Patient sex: F
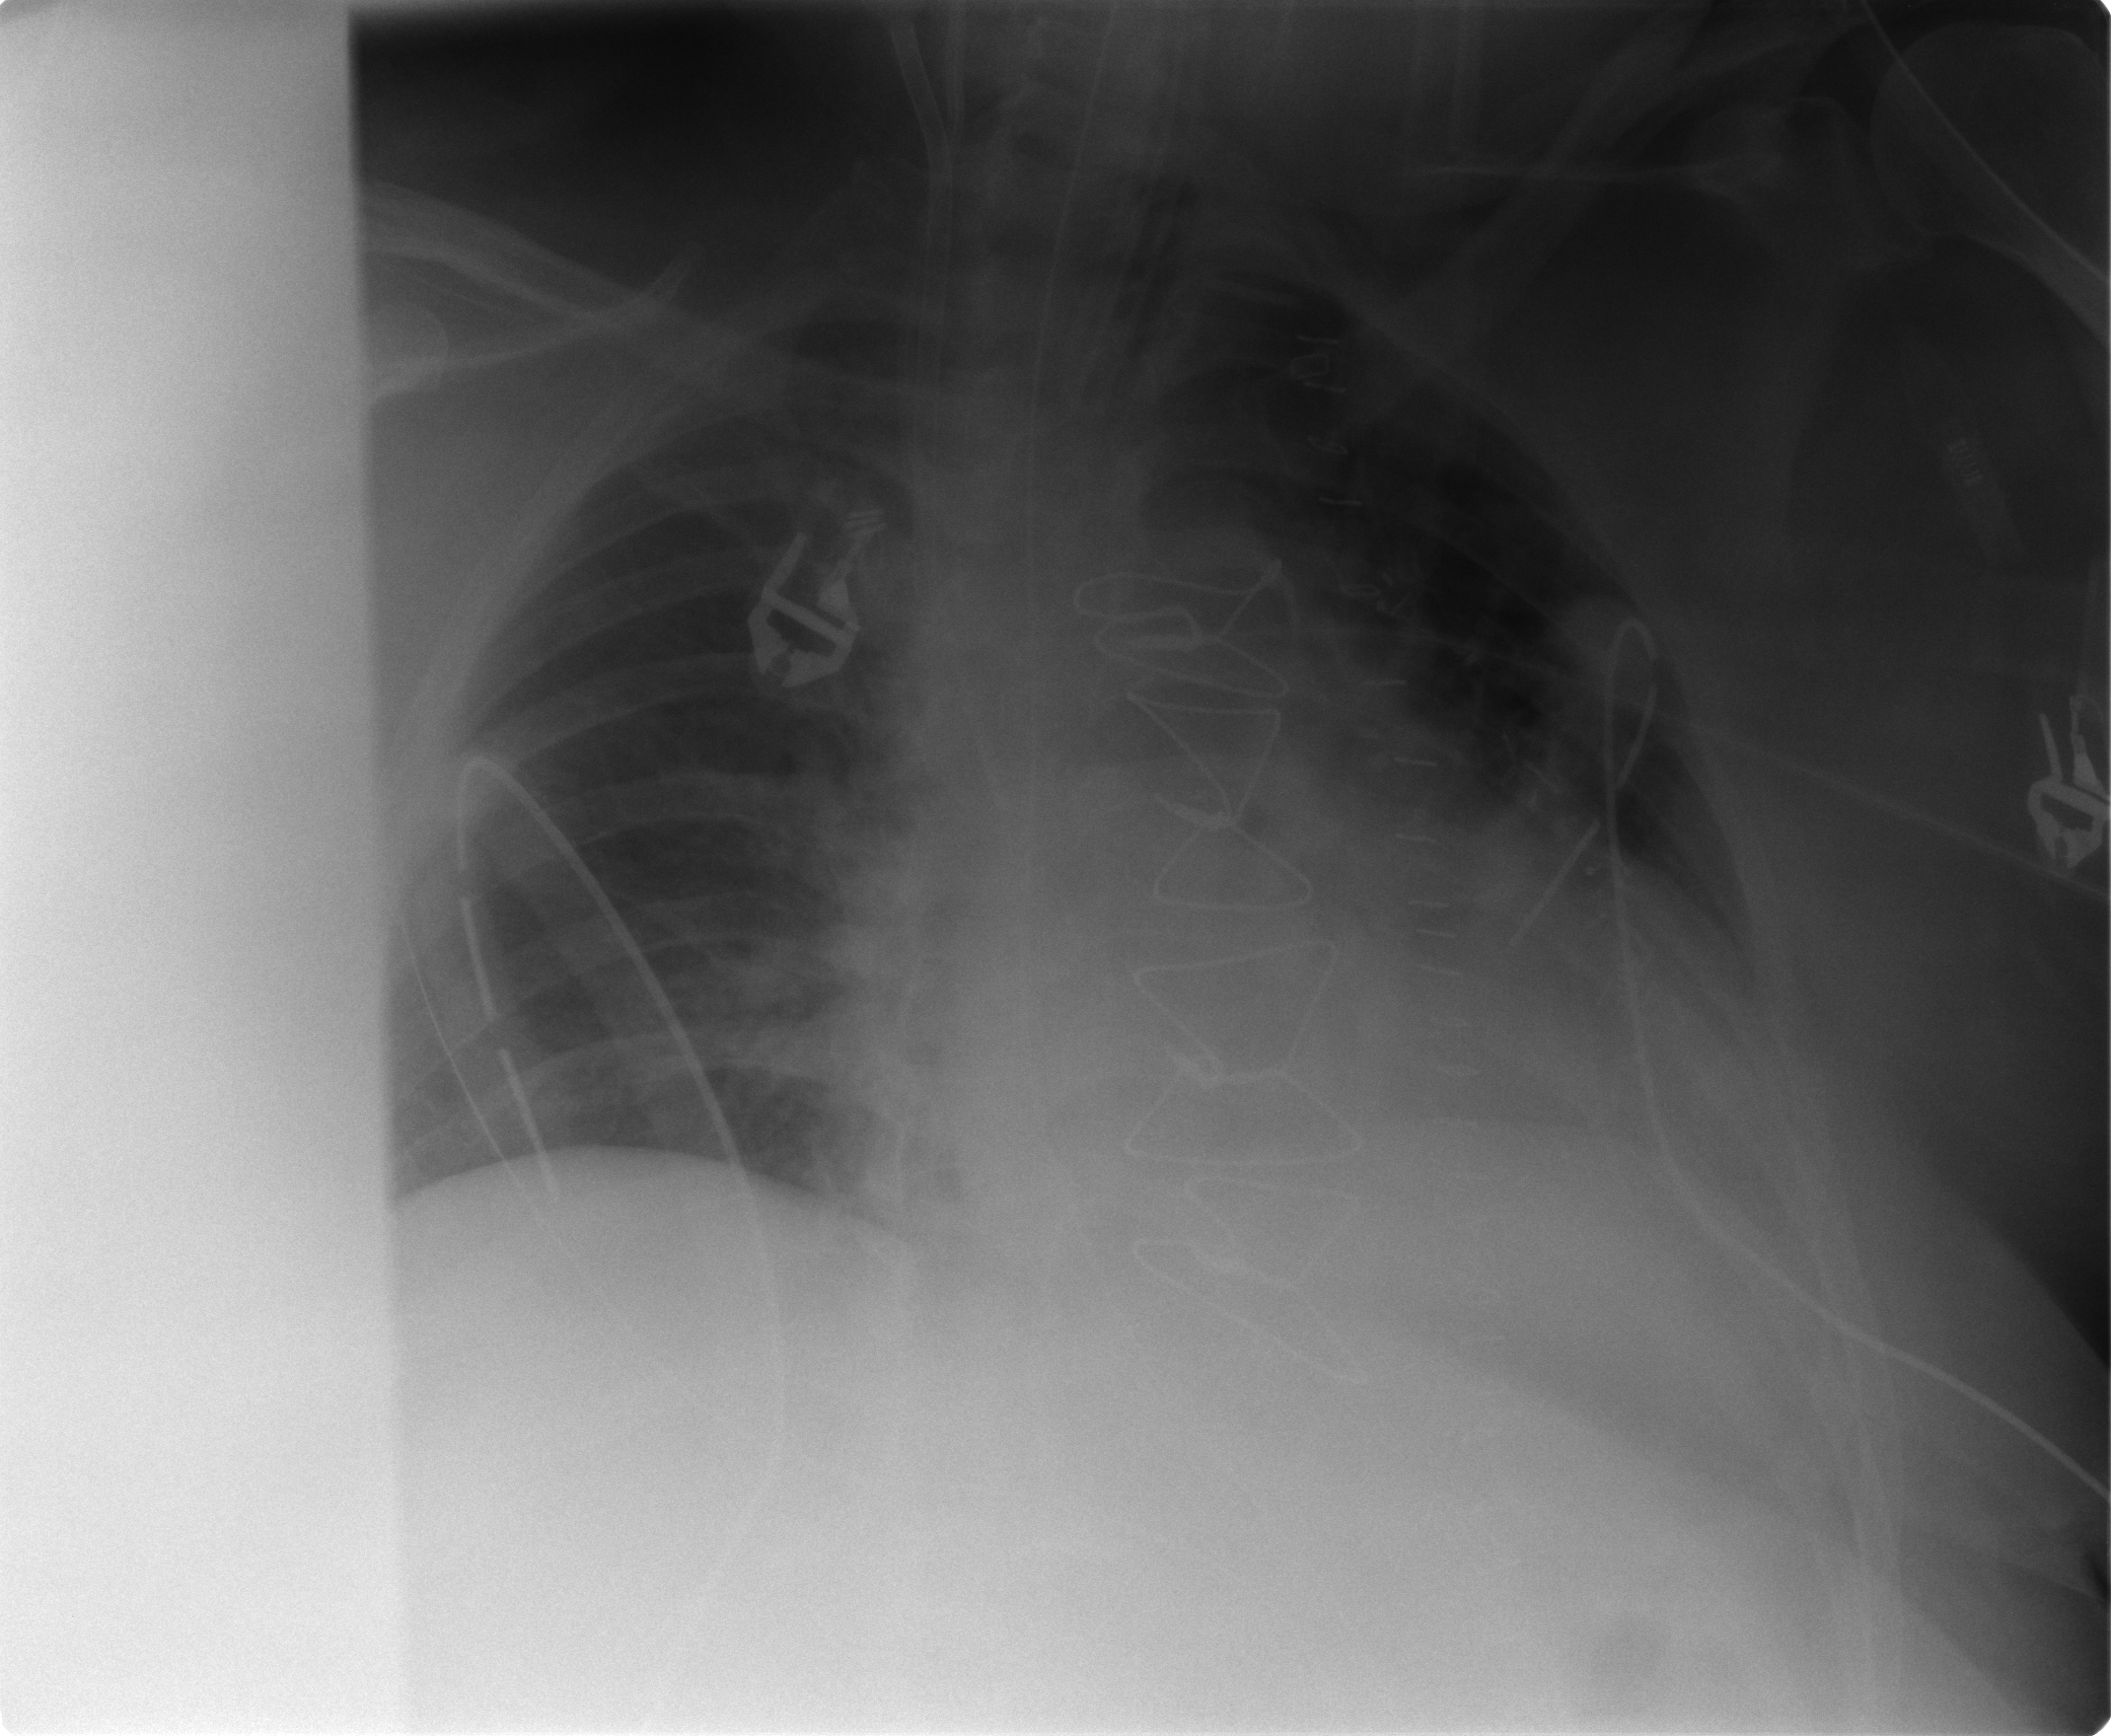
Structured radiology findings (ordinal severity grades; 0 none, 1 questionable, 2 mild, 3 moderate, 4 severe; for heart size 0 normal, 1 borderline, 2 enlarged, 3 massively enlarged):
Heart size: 2
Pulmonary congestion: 2
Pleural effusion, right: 0
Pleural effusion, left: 2
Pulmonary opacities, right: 1
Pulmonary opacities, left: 0
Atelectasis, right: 2
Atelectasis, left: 2